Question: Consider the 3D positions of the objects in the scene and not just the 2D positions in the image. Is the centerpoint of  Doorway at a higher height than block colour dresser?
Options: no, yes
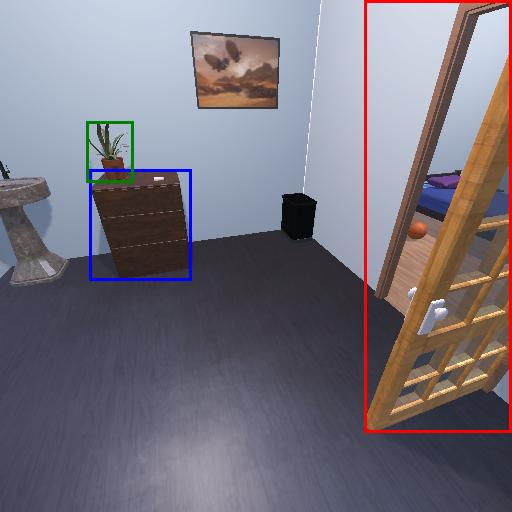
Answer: no